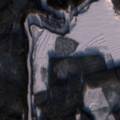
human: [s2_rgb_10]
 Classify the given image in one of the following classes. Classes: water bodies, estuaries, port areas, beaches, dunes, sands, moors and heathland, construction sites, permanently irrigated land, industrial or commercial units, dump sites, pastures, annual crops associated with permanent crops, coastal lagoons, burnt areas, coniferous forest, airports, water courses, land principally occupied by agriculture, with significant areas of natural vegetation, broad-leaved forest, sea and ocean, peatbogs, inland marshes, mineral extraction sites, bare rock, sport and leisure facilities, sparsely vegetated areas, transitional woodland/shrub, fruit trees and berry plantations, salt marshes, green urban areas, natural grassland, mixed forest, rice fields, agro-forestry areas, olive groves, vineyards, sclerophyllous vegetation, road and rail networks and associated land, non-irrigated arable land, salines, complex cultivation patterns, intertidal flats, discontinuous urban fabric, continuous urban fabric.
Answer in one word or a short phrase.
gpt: land principally occupied by agriculture, with significant areas of natural vegetation, broad-leaved forest, coniferous forest, mixed forest